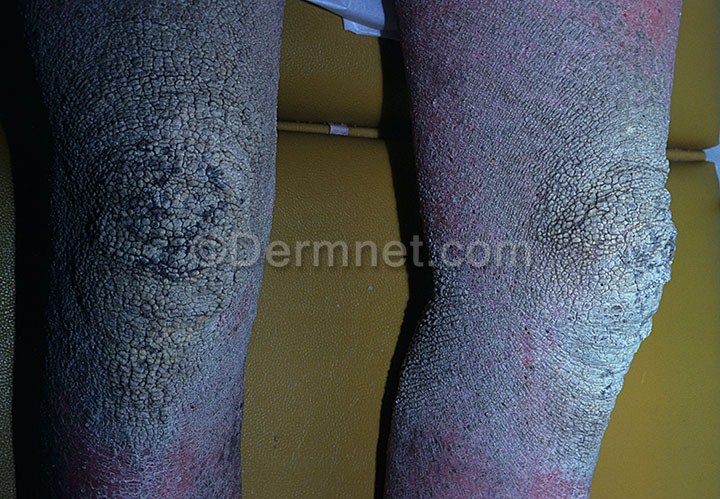
Disease: Atopic Dermatitis Photos